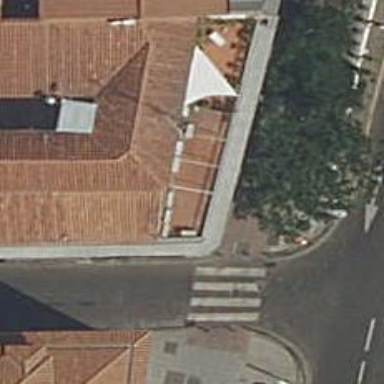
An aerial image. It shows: Restaurant.